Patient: sex F, age 82
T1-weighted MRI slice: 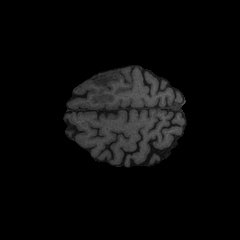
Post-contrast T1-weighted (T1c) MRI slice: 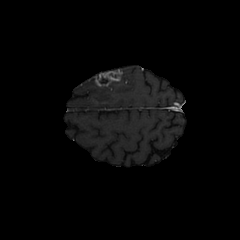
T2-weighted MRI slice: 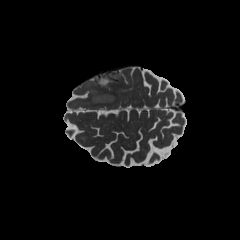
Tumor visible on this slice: yes
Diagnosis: Glioblastoma, IDH-wildtype
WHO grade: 4